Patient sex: F
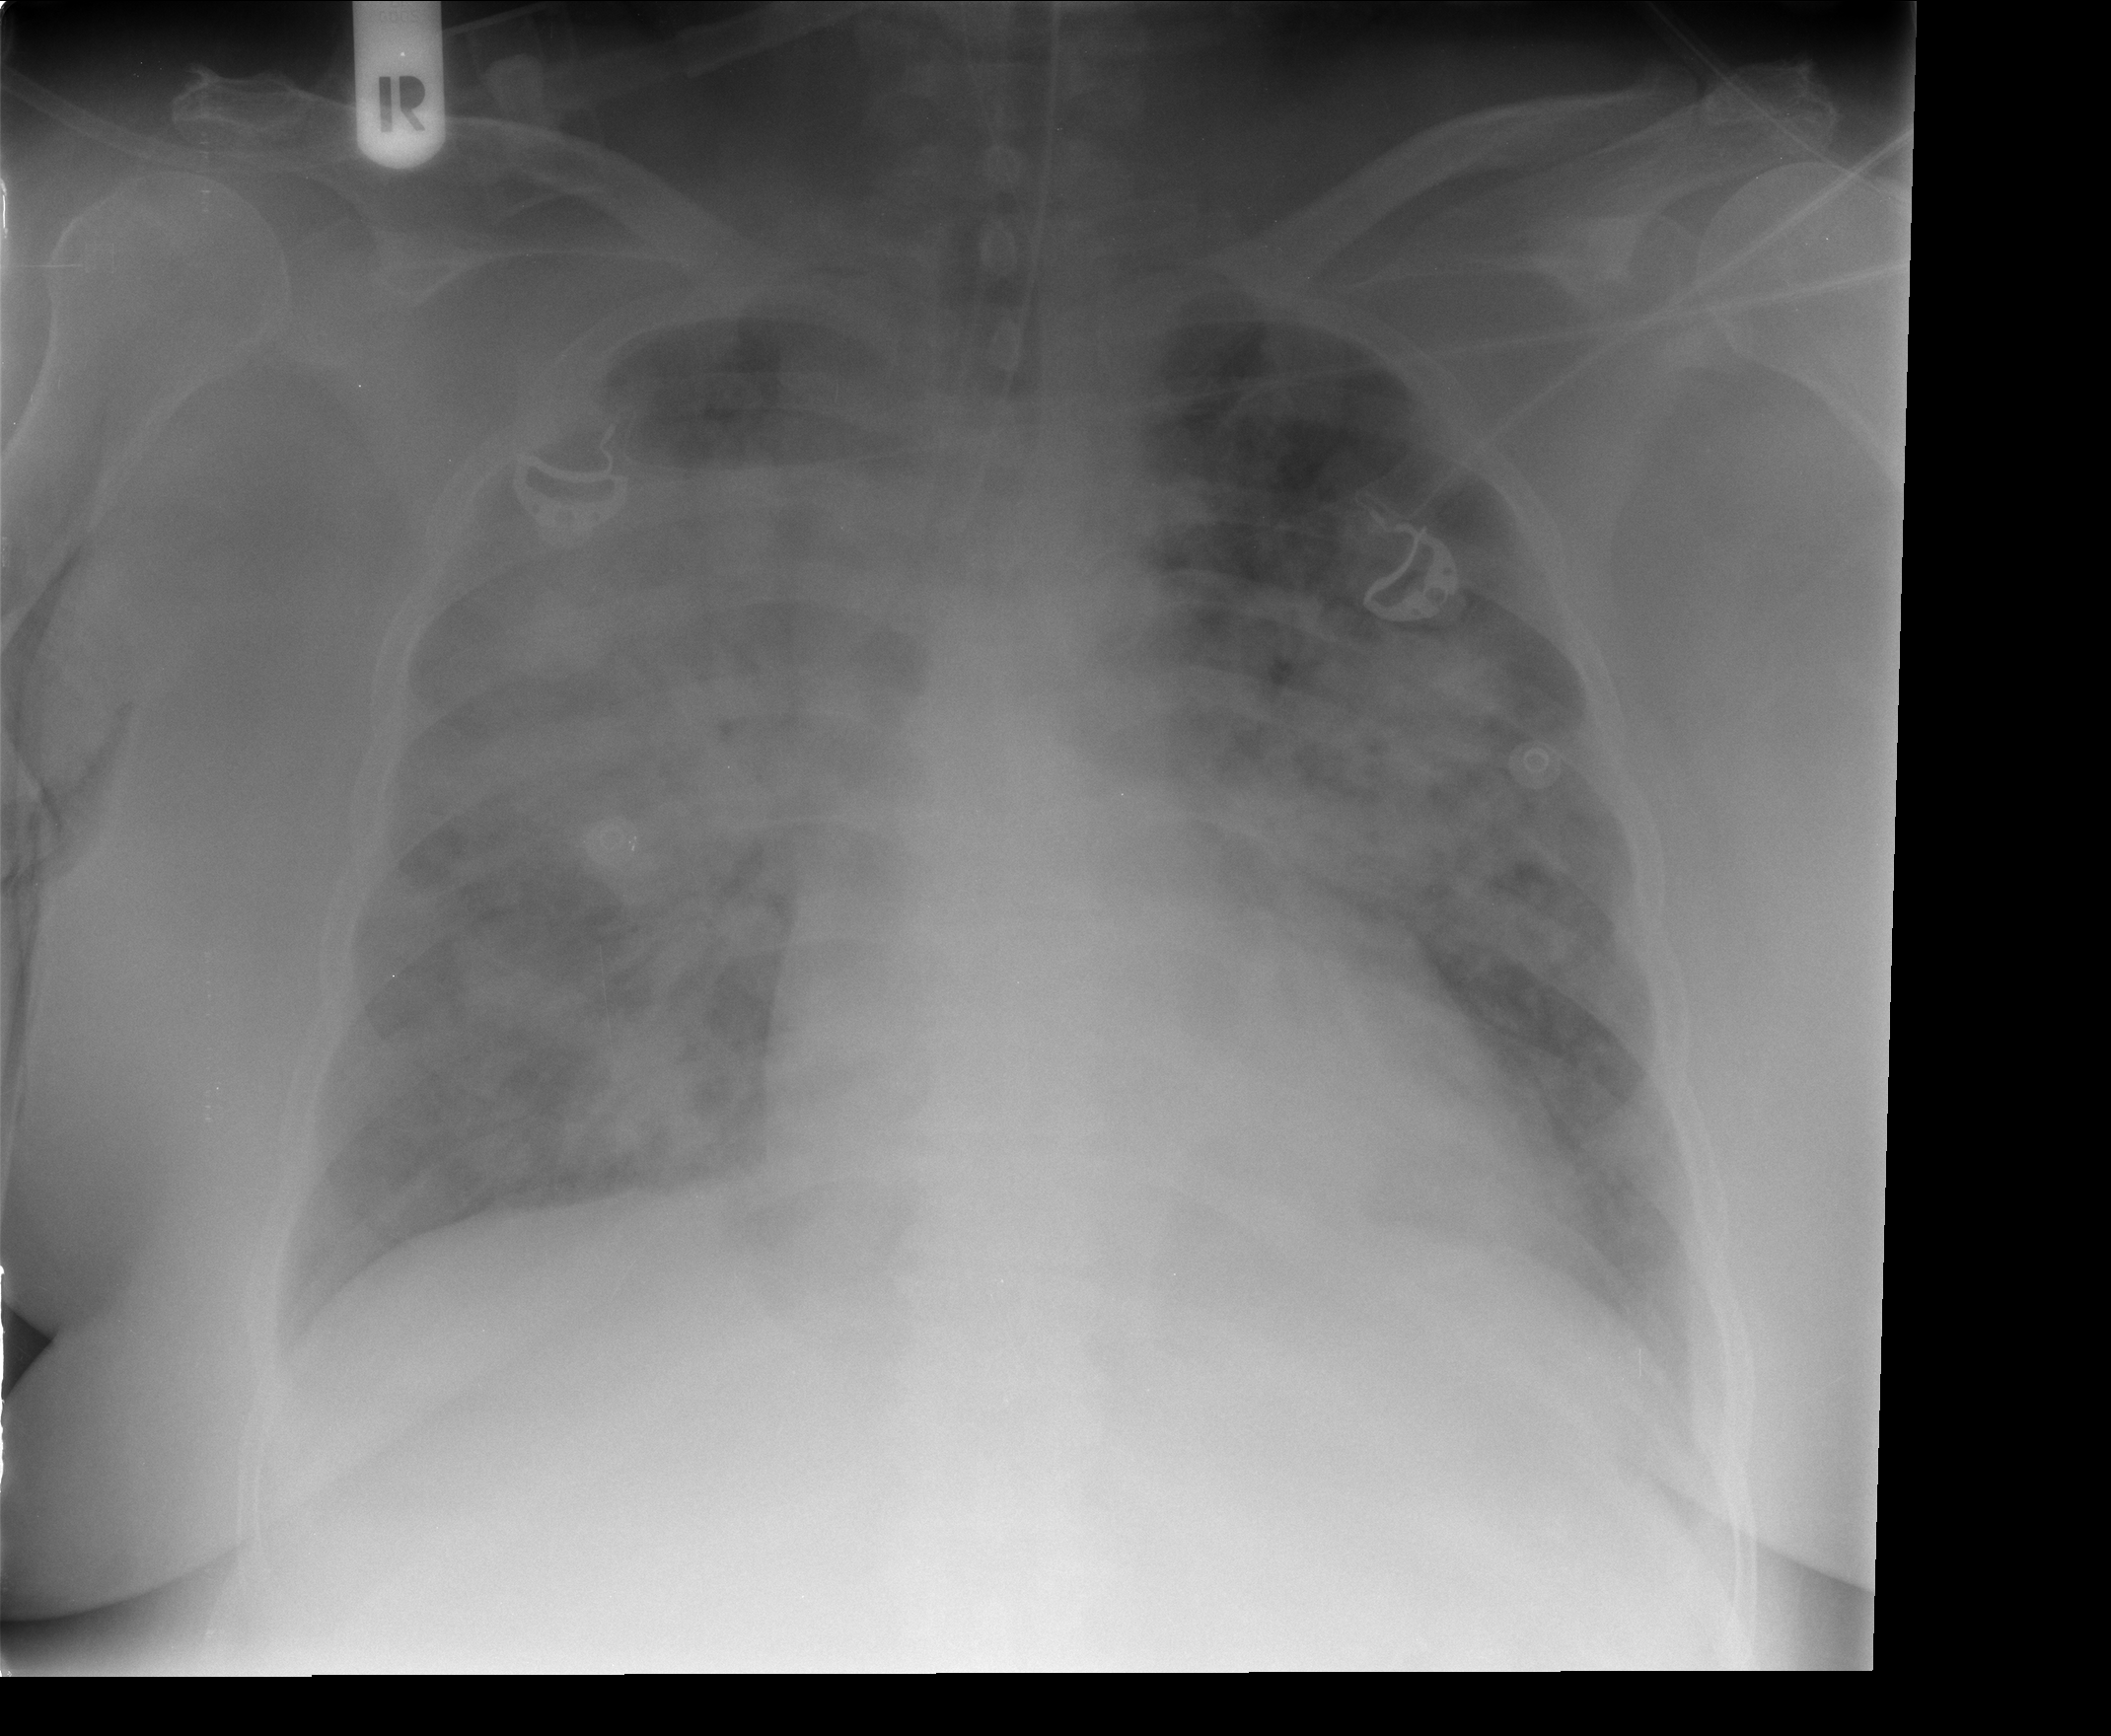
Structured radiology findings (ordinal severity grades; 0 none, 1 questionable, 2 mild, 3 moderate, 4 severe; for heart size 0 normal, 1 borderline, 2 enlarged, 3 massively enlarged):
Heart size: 0
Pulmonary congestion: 3
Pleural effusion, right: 0
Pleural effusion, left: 0
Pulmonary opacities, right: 3
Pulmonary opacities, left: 3
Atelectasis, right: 3
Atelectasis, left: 3